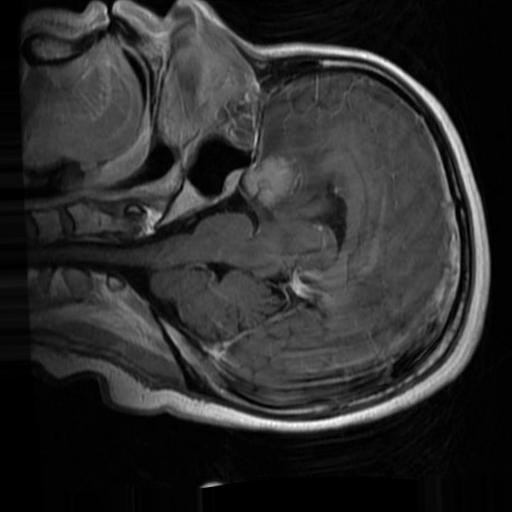
Label: brain_menin